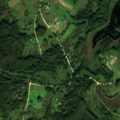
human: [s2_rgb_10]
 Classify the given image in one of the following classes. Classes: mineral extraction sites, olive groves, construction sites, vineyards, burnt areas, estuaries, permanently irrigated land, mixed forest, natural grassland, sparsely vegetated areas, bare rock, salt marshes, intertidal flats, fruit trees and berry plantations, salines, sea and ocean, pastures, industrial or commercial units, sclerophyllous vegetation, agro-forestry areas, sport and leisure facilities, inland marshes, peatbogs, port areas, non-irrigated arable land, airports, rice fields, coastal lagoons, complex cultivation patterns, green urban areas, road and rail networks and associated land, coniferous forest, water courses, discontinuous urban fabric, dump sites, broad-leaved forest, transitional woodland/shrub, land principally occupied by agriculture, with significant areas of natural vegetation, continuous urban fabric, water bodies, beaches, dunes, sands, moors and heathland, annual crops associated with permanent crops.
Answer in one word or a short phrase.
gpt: complex cultivation patterns, land principally occupied by agriculture, with significant areas of natural vegetation, coniferous forest, mixed forest, transitional woodland/shrub, inland marshes, water bodies